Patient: sex F, age 33
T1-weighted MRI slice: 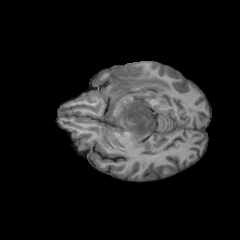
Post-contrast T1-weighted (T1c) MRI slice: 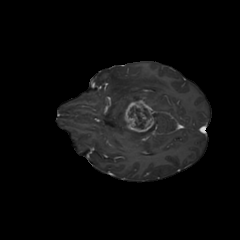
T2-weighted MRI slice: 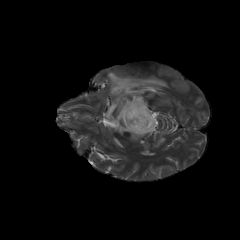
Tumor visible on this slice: yes
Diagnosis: Glioblastoma, IDH-wildtype
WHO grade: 4